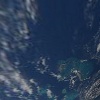
Label: water